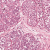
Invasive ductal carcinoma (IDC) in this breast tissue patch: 0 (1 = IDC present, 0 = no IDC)